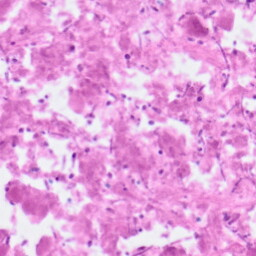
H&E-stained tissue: Pancreatic